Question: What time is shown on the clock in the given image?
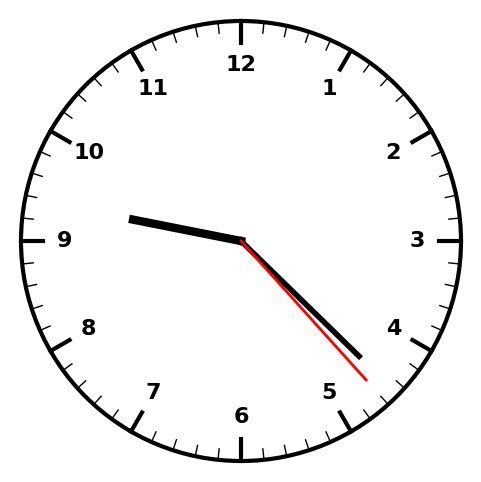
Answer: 09:22:23